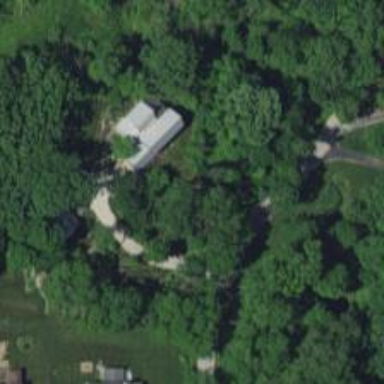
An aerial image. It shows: Driveway.